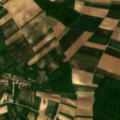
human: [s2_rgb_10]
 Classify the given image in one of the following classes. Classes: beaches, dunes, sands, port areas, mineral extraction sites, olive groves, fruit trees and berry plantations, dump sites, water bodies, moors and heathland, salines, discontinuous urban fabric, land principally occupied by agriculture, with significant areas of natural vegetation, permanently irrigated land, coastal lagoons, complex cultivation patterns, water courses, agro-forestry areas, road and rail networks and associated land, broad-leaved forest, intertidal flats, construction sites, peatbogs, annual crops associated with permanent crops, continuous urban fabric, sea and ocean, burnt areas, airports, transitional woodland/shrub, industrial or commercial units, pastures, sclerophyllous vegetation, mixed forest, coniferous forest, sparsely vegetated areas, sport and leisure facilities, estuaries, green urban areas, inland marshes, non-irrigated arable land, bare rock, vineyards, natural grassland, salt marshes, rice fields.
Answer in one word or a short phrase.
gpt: discontinuous urban fabric, non-irrigated arable land, complex cultivation patterns, land principally occupied by agriculture, with significant areas of natural vegetation, broad-leaved forest